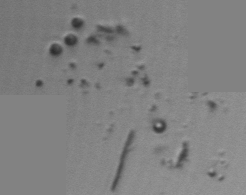
Label: Phaeocystis_debris